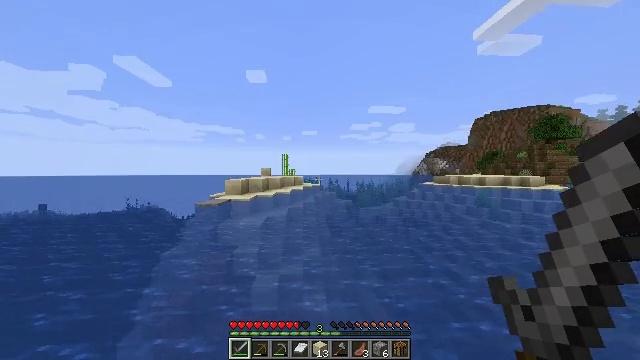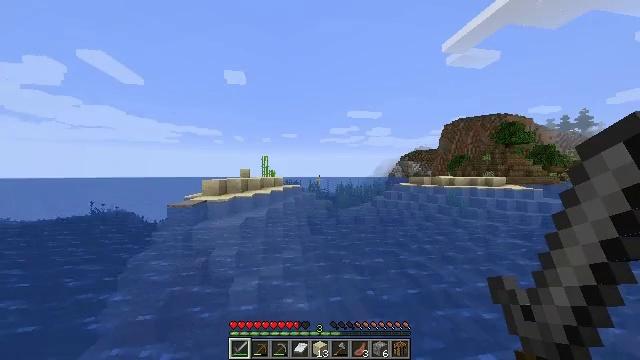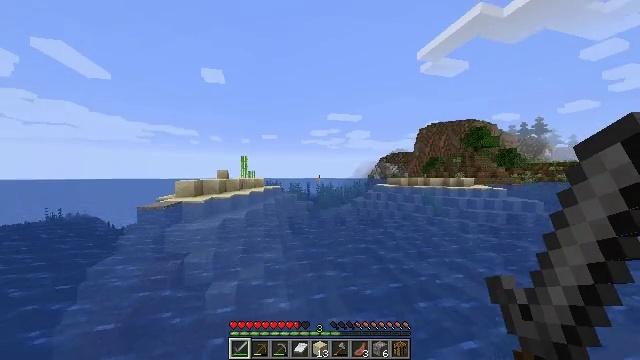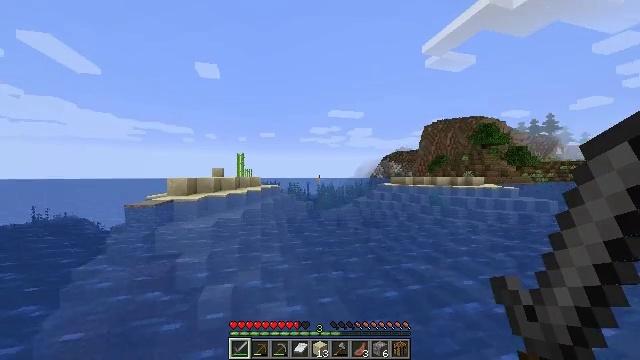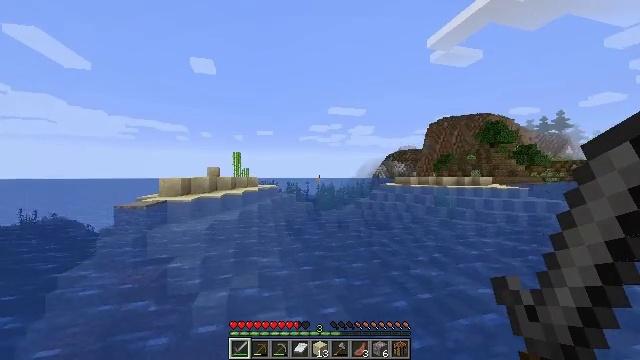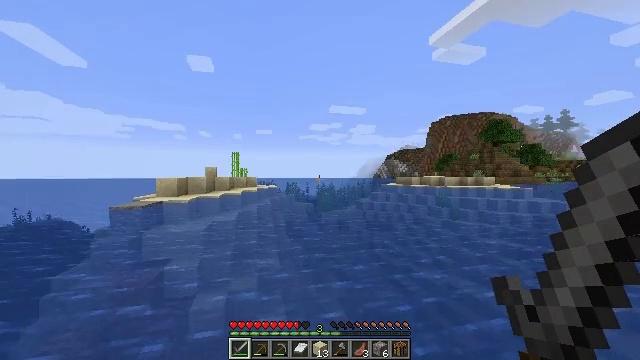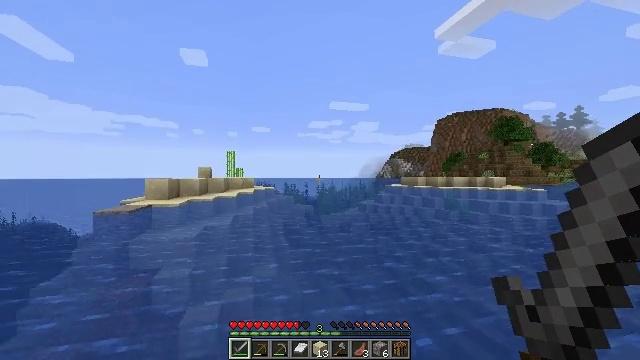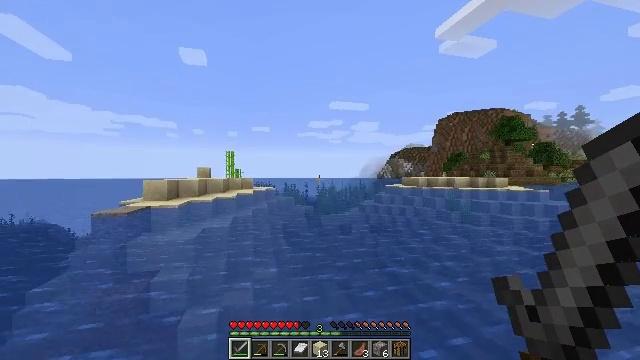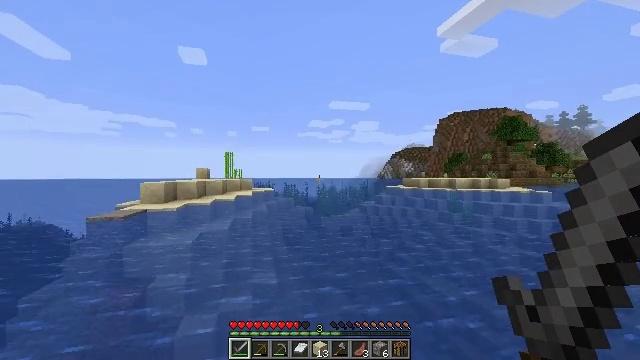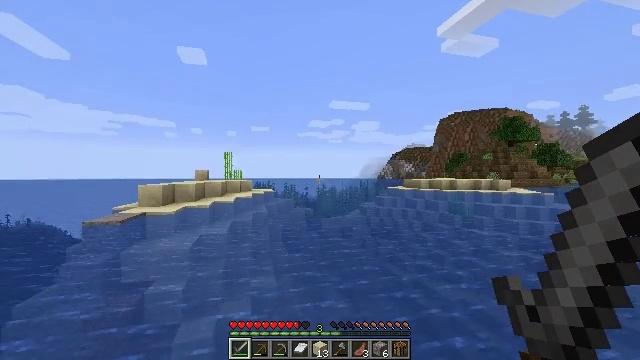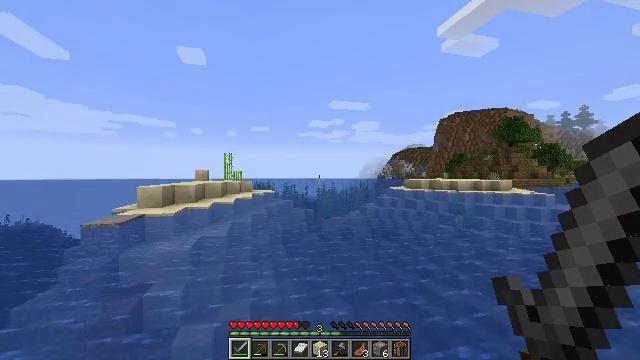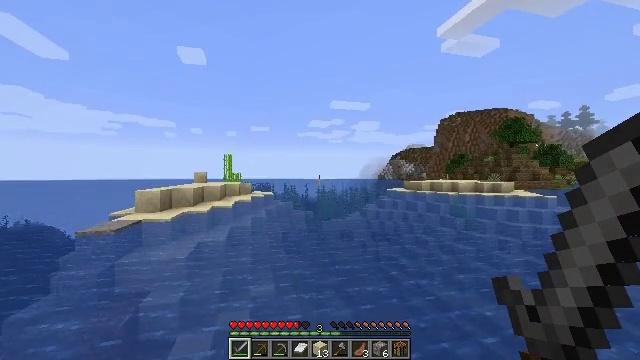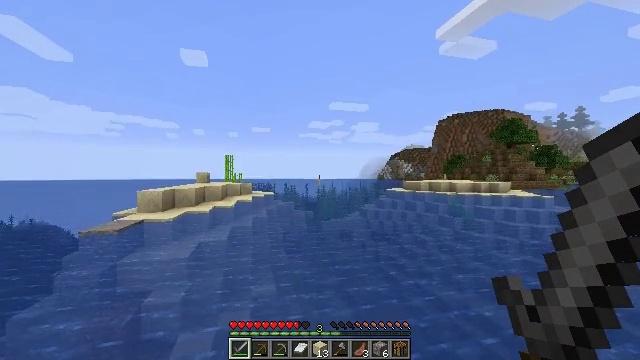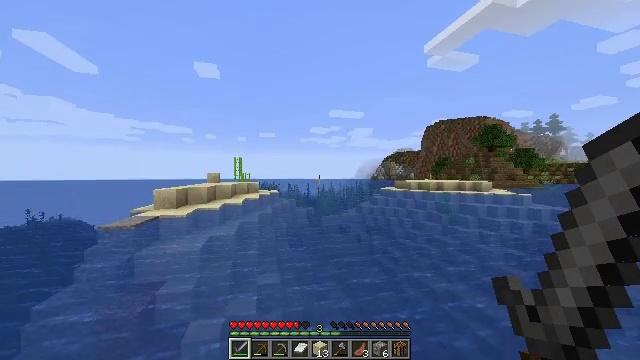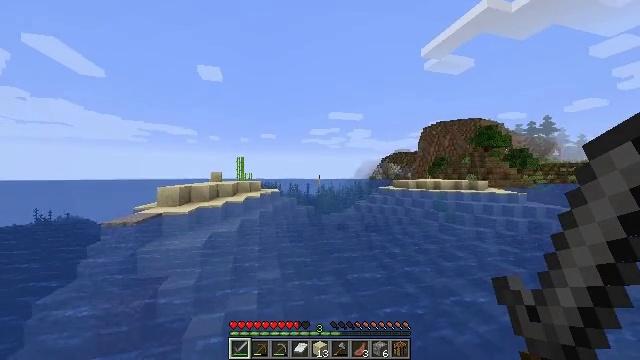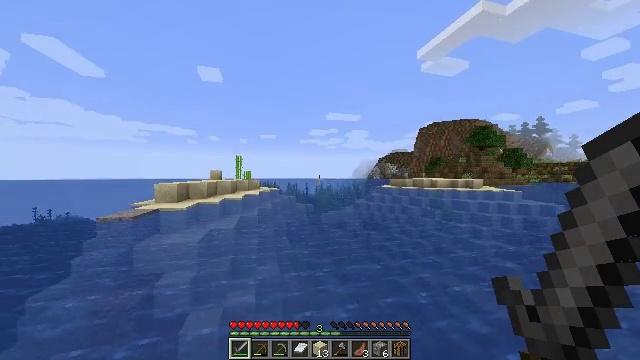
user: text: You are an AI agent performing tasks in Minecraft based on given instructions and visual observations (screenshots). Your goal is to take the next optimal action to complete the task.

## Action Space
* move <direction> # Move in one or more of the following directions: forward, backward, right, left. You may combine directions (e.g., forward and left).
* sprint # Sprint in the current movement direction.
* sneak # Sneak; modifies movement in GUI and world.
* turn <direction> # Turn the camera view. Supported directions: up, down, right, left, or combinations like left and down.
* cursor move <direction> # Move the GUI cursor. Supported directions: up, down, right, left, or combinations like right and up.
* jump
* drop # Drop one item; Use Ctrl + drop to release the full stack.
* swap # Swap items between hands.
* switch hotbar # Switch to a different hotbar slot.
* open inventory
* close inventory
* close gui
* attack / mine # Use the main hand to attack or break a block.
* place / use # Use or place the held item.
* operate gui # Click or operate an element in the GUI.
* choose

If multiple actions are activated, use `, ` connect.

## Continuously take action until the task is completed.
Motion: motion action
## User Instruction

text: Cut down the sugar cane stalks.
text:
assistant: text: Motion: move forward, sprint, turn right, jump
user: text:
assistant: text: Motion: move forward, sprint, turn right, jump
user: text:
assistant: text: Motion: move forward, sprint, jump
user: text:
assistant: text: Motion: move forward, sprint, jump
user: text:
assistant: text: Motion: move forward, sprint, jump
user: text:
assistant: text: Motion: move forward, sprint, jump
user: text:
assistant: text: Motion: move forward, sprint, jump
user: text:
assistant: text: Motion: move forward, sprint, jump
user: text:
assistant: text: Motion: move forward, sprint, jump
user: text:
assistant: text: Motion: move forward, sprint, jump
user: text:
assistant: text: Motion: move forward, sprint, jump
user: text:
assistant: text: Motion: move forward, sprint, jump
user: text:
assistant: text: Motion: move forward, sprint, jump
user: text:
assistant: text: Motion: move forward, sprint, jump
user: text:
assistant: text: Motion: move forward, sprint, jump
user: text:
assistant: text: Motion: move forward, sprint, jump
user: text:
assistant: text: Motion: move forward, sprint, jump
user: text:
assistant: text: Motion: move forward, sprint, jump
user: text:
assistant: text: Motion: move forward, sprint, turn right, jump
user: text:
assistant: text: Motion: move forward, sprint, turn right, jump
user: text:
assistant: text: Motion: move forward, sprint, turn right, jump
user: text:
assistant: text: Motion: move forward, sprint, turn right, jump
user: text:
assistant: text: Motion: move forward, sprint, turn right, jump
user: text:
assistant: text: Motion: move forward, sprint, jump
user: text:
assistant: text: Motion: move forward, sprint, jump
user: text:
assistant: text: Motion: move forward, sprint, jump
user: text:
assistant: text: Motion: move forward, sprint, jump
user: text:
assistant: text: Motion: move forward, sprint, jump
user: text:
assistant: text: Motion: move forward, sprint, jump
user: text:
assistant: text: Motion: move forward, sprint, jump